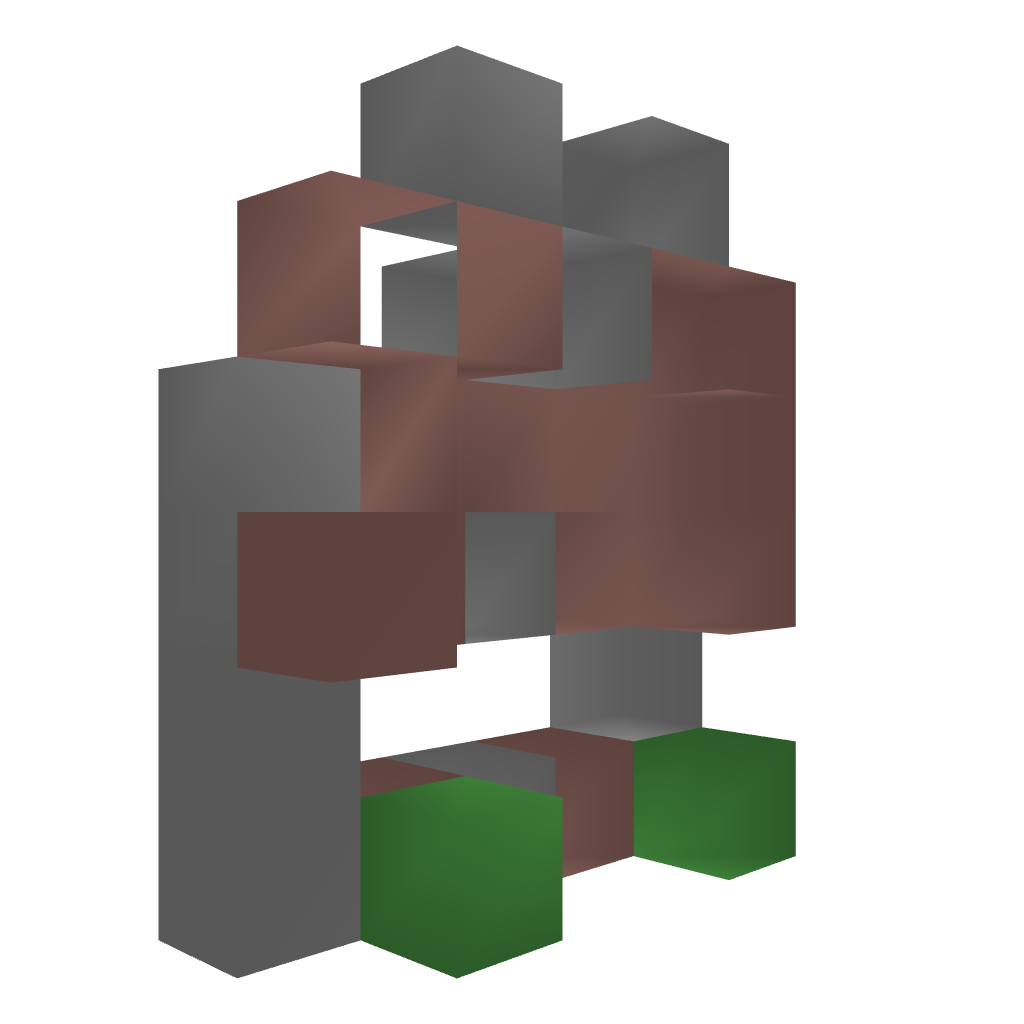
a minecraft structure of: Medieval Fisherman's House bad low quality